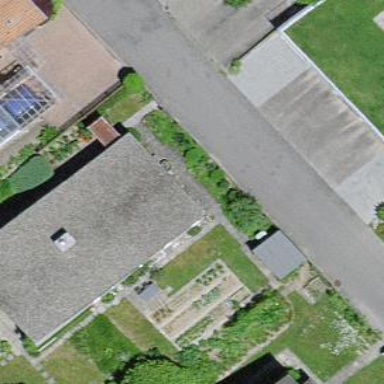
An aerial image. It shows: Residential building.